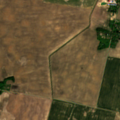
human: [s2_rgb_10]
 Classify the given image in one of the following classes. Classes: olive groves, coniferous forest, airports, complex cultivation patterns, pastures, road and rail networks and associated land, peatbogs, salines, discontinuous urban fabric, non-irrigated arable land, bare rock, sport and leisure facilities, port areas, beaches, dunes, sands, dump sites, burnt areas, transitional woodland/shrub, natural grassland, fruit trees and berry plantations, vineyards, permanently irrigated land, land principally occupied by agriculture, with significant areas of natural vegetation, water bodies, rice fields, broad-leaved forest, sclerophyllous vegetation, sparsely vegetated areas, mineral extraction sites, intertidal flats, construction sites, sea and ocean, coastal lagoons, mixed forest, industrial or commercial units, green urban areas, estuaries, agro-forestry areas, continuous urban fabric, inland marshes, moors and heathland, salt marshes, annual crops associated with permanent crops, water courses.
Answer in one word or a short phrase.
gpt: non-irrigated arable land, complex cultivation patterns